Field crop: maize
Growth stage: 2
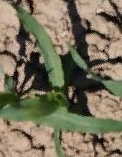
Species: maize